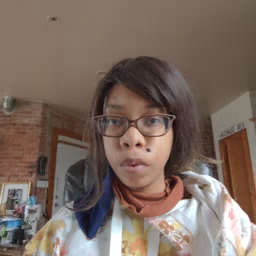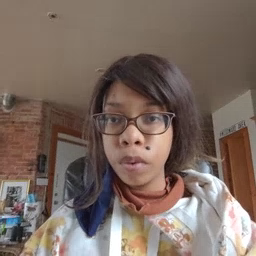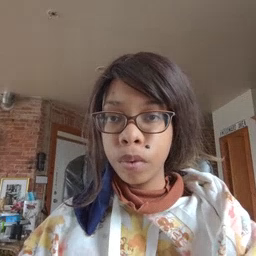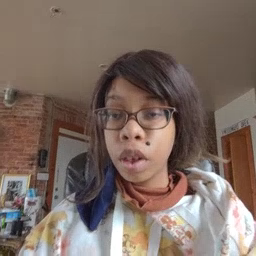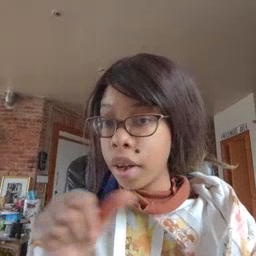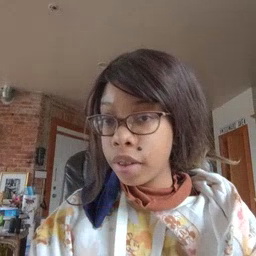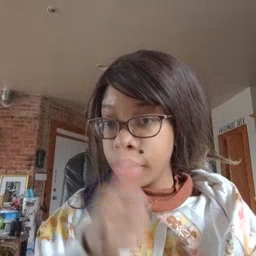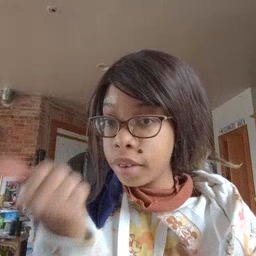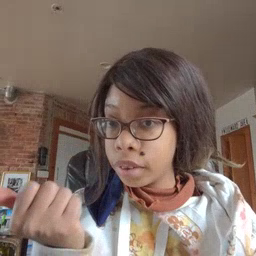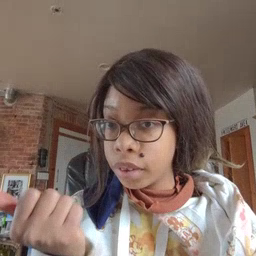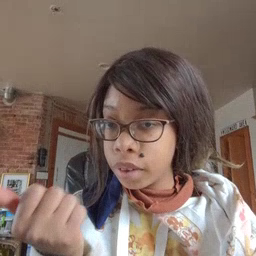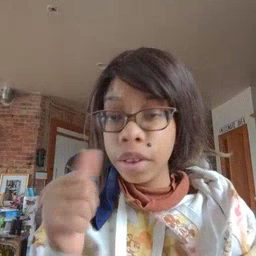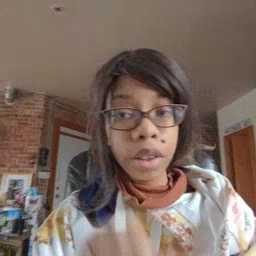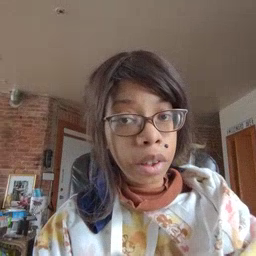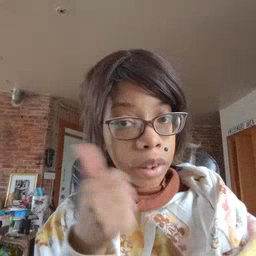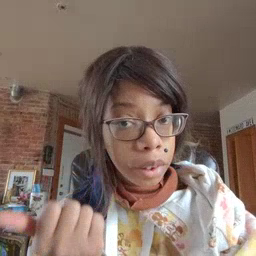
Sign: another